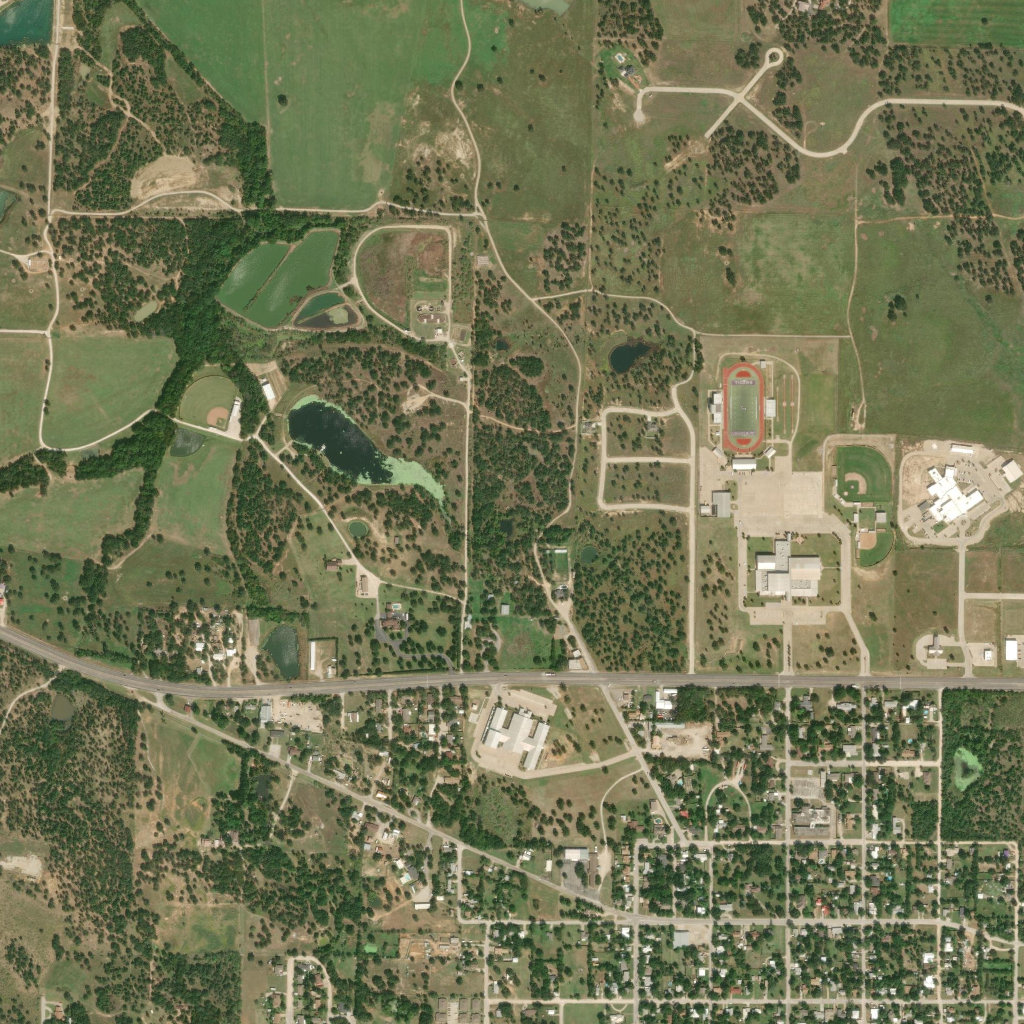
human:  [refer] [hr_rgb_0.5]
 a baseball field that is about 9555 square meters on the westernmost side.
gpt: <box>[[17, 35, 23, 42, 0]]</box>